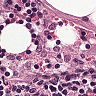
Metastatic tissue present: no